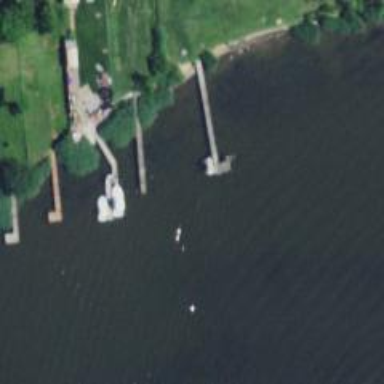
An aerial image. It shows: Man-made pier.